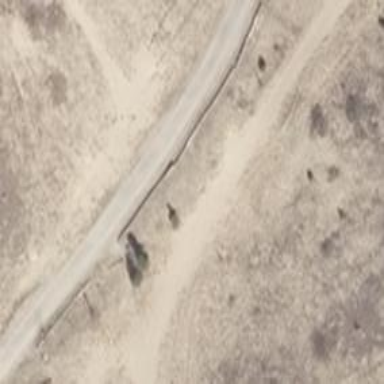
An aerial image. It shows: Dirt track road with grade3 tracktype.